Question: I'm trying to setup the example for datatables found here -
'http://www.datatables.net/examples/basic_init/zero_configuration.html'
Everything is successful but for some reason the sort icon is duplicating and I don't know why.
This is what It's displaying like -

here is the html I'm using -
'''
{% extends "dashboard/base.html" %}
{% load static %}
{% block extra_head %}
<!-- Tribal CSS -->
<link href="{% static "css/plugins/tribal/tribal-bootstrap.css" %}" rel="stylesheet" />
<link href="{% static "css/plugins/tribal/tribal-form.css" %}" rel="stylesheet" />
<!-- Tribal JS -->
<script src="{% static "js/plugins/tribal/tribal-form.js" %}"></script>
<script src="{% static "js/plugins/tribal/tribal-shared.js" %}"></script>
<!-- DataTables CSS -->
<link rel="stylesheet" type="text/css" href="//cdn.datatables.net/1.10.7/css/jquery.dataTables.css">
<!-- DataTables -->
<script type="text/javascript" charset="utf8" src="//cdn.datatables.net/1.10.7/js/jquery.dataTables.min.js"></script>
<script type="text/javascript" charset="utf-8">
$(document).ready(function() {
$('#files').DataTable();
} );
</script>
{% endblock %}
{% block title %}{{ user }} Dashboard{% endblock %}
{% block content %}
<div class="row">
<div class="col-lg-12">
<h1 class="page-header">Profile</h1>
</div>
<!-- /.col-lg-12 -->
</div>
<div class="container">
<div class="well">
<dl class="dl-horizontal dl-multicolumn" data-colcount="3">
<dt>Name</dt>
<dd>{{ user }}</dd>
<dt>Gender</dt>
<dd>Male</dd>
<dt>School</dt>
<dd>Sheffield School</dd>
<dt>DOB</dt>
<dd>01/01/1986</dd>
<dt>Email</dt>
<dd>{{ user }}</dd>
<dt>Address</dt>
<dd>
26 Main Road<br />
Sheffield<br />
S1 1AA</dd>
</dl>
</div>
</div>
<!-- /.row -->
<div class="row">
<div class="col-lg-12">
<h1 class="page-header">File Access</h1>
</div>
<!-- /.col-lg-12 -->
</div>
<div class="panel panel-default">
<div class="panel-heading">
File & Vendor Listings
</div>
<!-- /.panel-heading -->
<div class="panel-body">
<div class="table-responsive">
<table class="table table-striped table-bordered table-hover" id="files">
<thead>
<tr>
<th>Vendor</th>
<th>Filename</th>
<th>Invoke Date</th>
<th>Revoke Date</th>
<th>CSS grade</th>
</tr>
</thead>
<tbody>
<tr>
<td>Trident</td>
<td>Internet Explorer 4.0</td>
<td>Win 95+</td>
<td class="center">4</td>
<td class="center">X</td>
</tr>
'''
I'm using django so the jquery is being extended from base.html like so -
'''
<!DOCTYPE html>
<html lang="en">
{% load static %}
{% if user.is_authenticated %}
<head>
<meta charset="utf-8">
<meta http-equiv="X-UA-Compatible" content="IE=edge">
<meta name="viewport" content="width=device-width, initial-scale=1">
<meta name="description" content="">
<meta name="author" content="">
<title>{% block title %}datapi.io Company Dashboard{% endblock %}</title>
<!-- Latest compiled and minified CSS -->
<link rel="stylesheet" href="https://maxcdn.bootstrapcdn.com/bootstrap/3.3.5/css/bootstrap.min.css">
<!-- MetisMenu CSS -->
<link href="{% static "css/plugins/metisMenu/metisMenu.min.css" %}" rel="stylesheet">
<!-- Custom CSS -->
<link href="{% static "css/sb-admin-2.css" %}" rel="stylesheet">
<!-- Custom Fonts -->
<link href="https://maxcdn.bootstrapcdn.com/font-awesome/4.3.0/css/font-awesome.min.css" rel="stylesheet" type="text/css">
<!-- Google Fonts -->
<link href="https://fonts.googleapis.com/icon?family=Material+Icons" rel="stylesheet">
<!-- HTML5 Shim and Respond.js IE8 support of HTML5 elements and media queries -->
<!-- WARNING: Respond.js doesn't work if you view the page via file:// -->
<!--[if lt IE 9]>
<script src="https://oss.maxcdn.com/libs/html5shiv/3.7.0/html5shiv.js"></script>
<script src="https://oss.maxcdn.com/libs/respond.js/1.4.2/respond.min.js"></script>
<![endif]-->
<!-- jQuery -->
<script src="//code.jquery.com/jquery-2.1.4.min.js"></script>
<!-- Latest compiled and minified JavaScript -->
<script src="https://maxcdn.bootstrapcdn.com/bootstrap/3.3.5/js/bootstrap.min.js"></script>
<!-- Metis Menu Plugin JavaScript -->
<script src="{% static "js/plugins/metisMenu/metisMenu.min.js" %}"></script>
<!-- Custom Theme JavaScript -->
<script src="{% static "js/sb-admin-2.js" %}"></script>
{% block extra_head %}{% endblock %}
</head>
'''
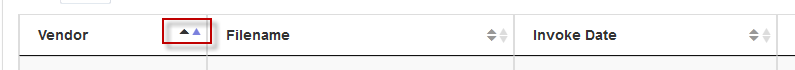
Answer: <URL> theme includes Bootstrap add-on for DataTables.
However the code you've posted, includes default DataTables CSS. In this case, one or the other should be included.
The solution is to replace default DataTables CSS ('//cdn.datatables.net/1.10.7/css/jquery.dataTables.css') with <URL>
If you prefer to use default DataTables CSS, then you need to fix 'sb-admin-2.css' around lines '232'-'257' and remove rules related to 'table.dataTable'.